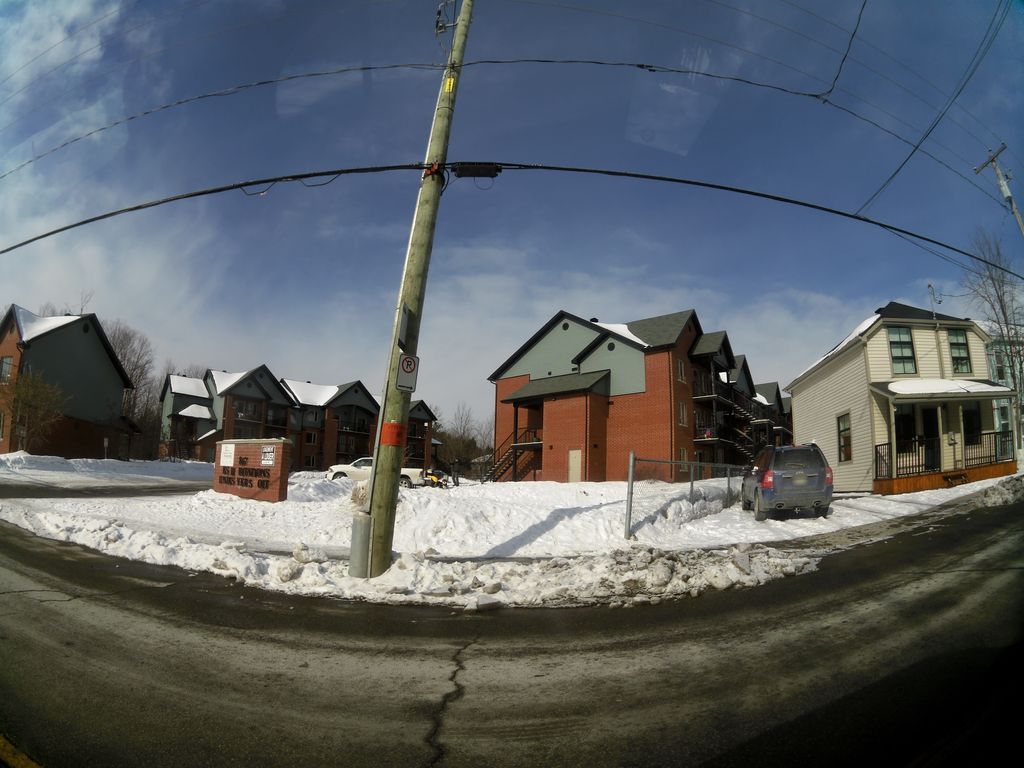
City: ottawa-gatineau